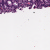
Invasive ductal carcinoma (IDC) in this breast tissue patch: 1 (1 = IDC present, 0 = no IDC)